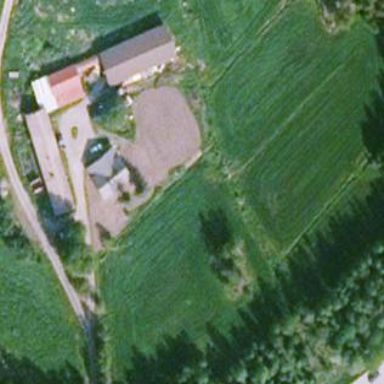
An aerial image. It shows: Farmyard area.